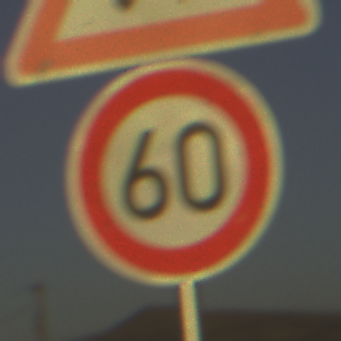
Verkehrszeichen: Geschwindigkeit60
Zusatzzeichen oben: KreuzungOderEinmuendung
Umgebung: Outdoor, RoadRail
Tageszeit: SunriseSunset
Wetter: Clear
Licht: Natural
Jahreszeit: NotSpecified
Kontrast: HighContrast